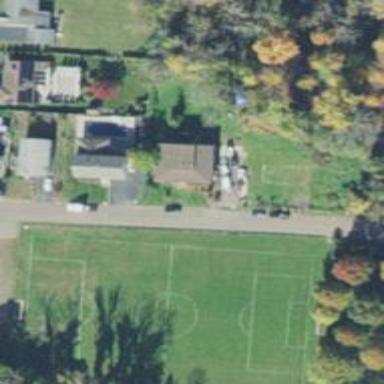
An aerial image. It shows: Soccer pitch designated for leisure and sports activities.